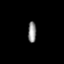
Tissue: lung
Cell type: Epithelial cells
Senescence score: 0.2275
Nuclear area (px): 171
Mean DAPI intensity: 141.725